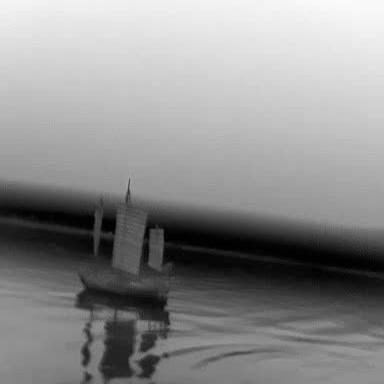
There is a sailboat in the infrared image.